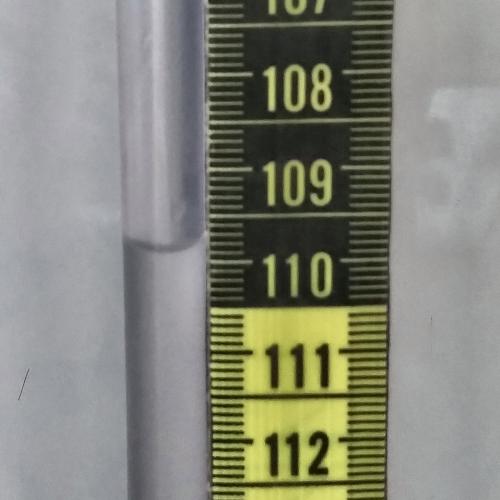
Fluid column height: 109.8 cm